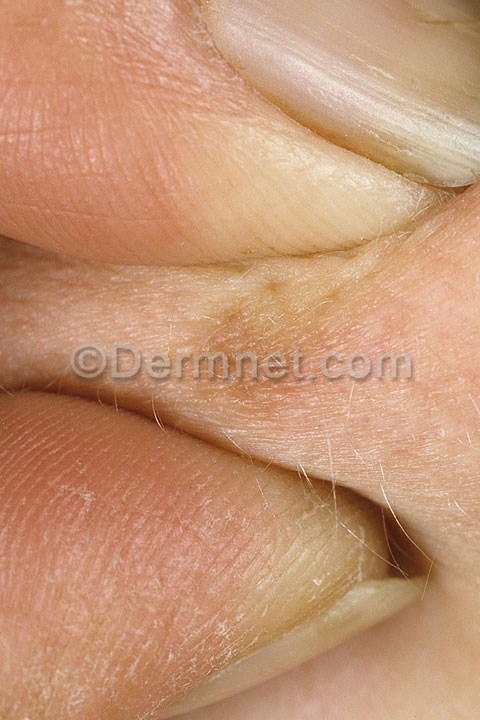
Disease: Seborrheic Keratoses and other Benign Tumors